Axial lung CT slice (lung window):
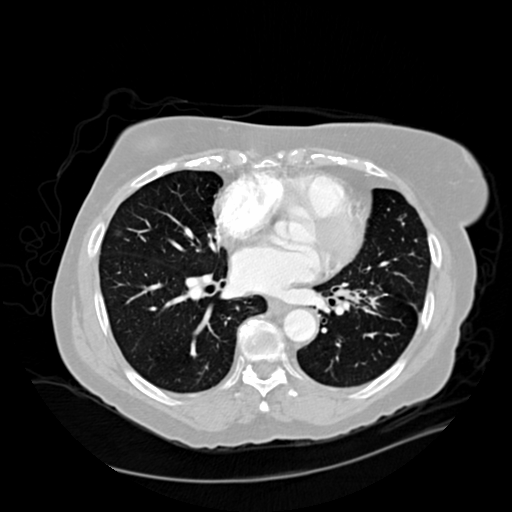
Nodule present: no